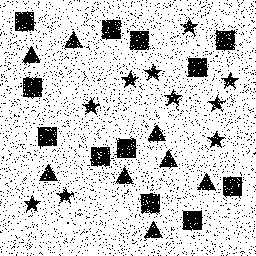
Squares: 12
Triangles: 8
Stars: 10
Total shapes: 30